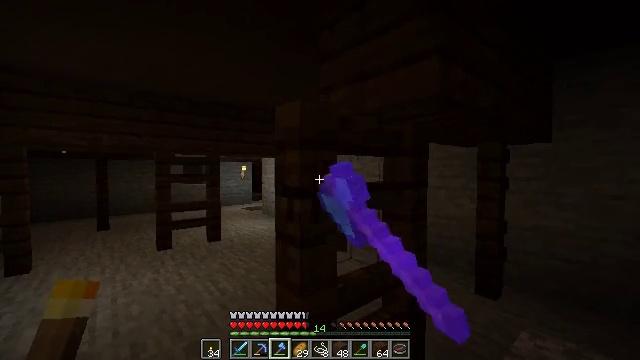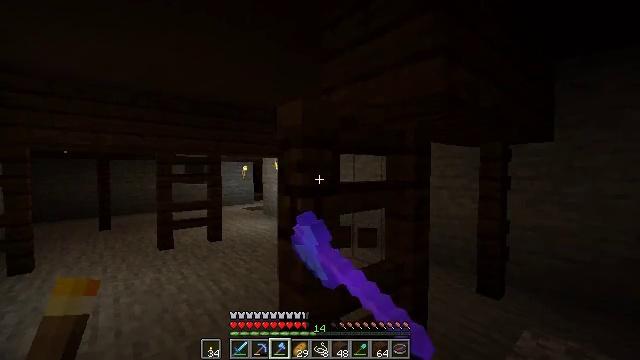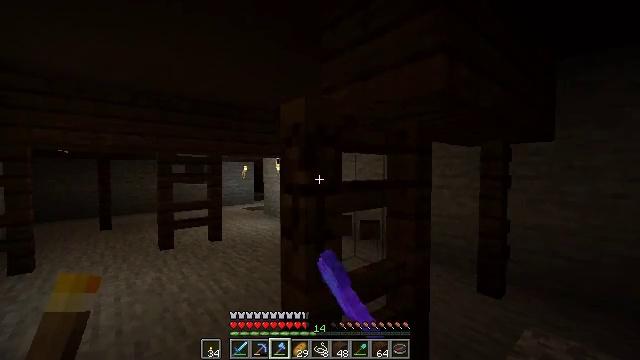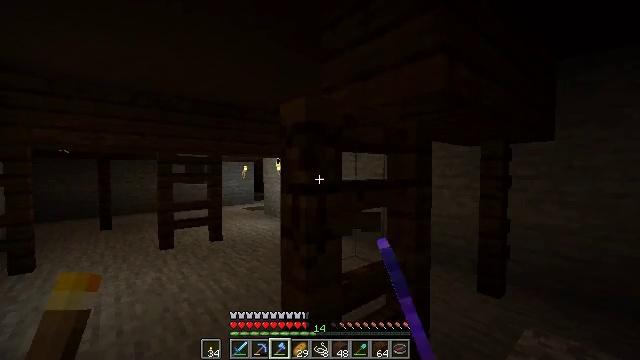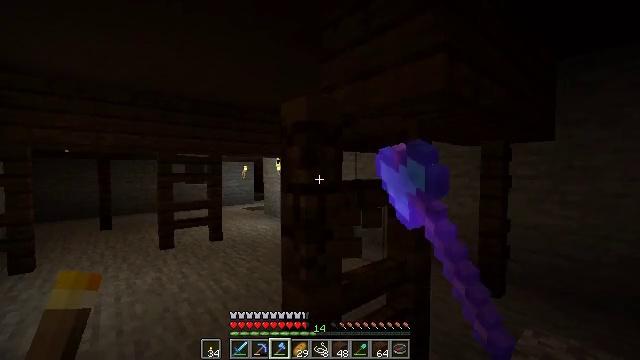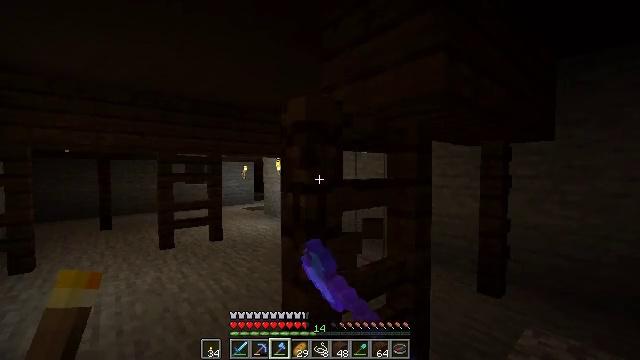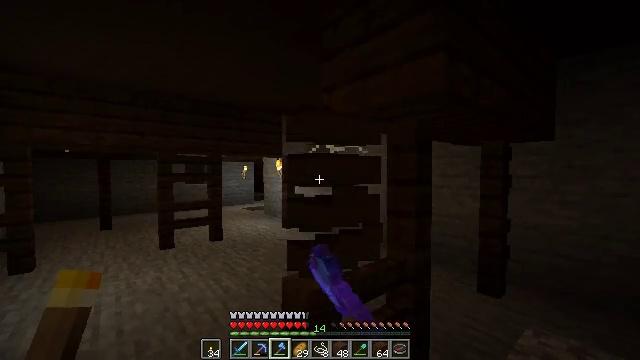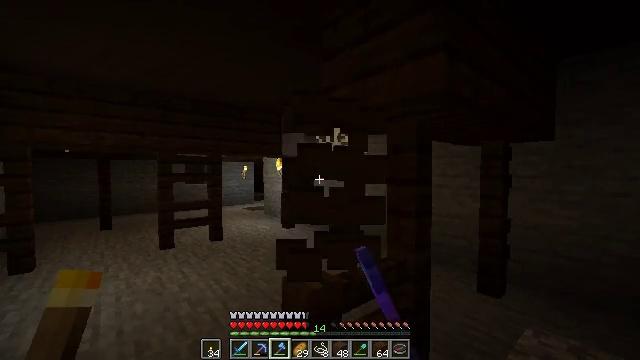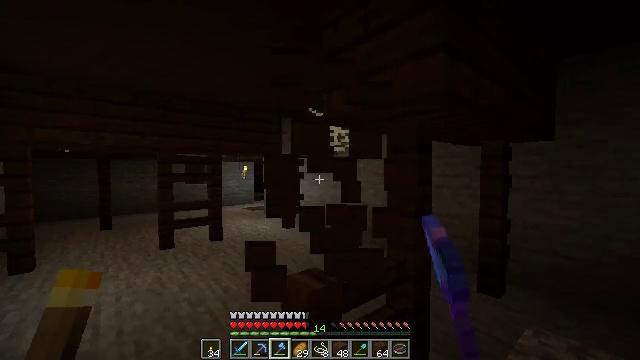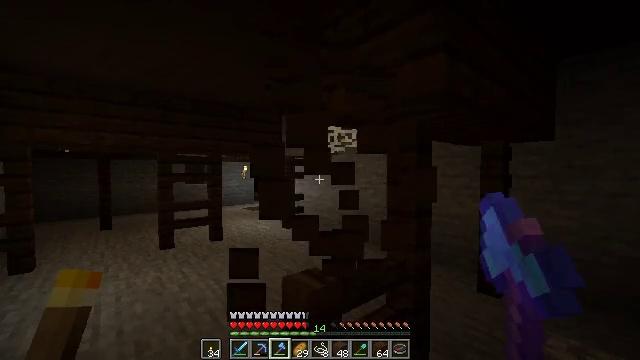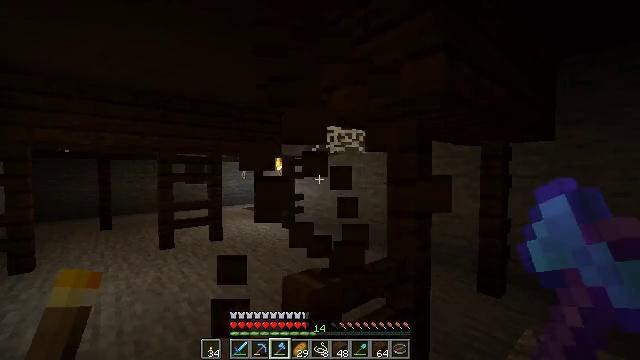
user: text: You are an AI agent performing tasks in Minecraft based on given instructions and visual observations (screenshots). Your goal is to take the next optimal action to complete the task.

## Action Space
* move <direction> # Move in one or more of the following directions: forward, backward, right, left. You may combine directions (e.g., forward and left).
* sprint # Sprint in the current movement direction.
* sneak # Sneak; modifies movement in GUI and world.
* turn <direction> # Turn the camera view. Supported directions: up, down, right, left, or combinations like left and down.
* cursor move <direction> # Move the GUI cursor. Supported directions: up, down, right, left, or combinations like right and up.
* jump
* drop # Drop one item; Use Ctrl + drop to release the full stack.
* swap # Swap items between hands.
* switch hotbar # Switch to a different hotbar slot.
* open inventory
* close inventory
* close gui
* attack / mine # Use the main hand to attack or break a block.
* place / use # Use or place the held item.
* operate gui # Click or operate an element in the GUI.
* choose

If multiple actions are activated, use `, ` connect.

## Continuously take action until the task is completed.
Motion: motion action
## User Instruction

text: Collect the dark oak fence by breaking it.
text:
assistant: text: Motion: attack / mine
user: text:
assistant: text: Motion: attack / mine
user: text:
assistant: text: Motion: attack / mine
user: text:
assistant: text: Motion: attack / mine
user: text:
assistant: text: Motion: attack / mine
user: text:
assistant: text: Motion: attack / mine
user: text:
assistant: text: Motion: attack / mine
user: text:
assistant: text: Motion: attack / mine
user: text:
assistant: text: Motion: attack / mine
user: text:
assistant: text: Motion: attack / mine
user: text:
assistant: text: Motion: attack / mine